Question: I'm using plupload to upload some files, my boss asked me to update some things like having a progressbar instead off some text, before I started the uploader was something like this:
'''
App.uploader = new plupload.Uploader({
// code omitted
url: "actions/Upload.aspx",
init: {
//ownerwindow
Error: function (up, err) {
// code omitted
},
PostInit: function () {
// code omitted
},
UploadProgress: function (up, file) {
var p = up.ownerwindow;
var totalpercent = ((Math.round(up.total.loaded / up.total.size * 100)))
p.getEl().mask('Uploading: <br/>Total: ' + totalpercent + '%<br/>File: ' + file.percent + '%');
},
FileUploaded: function (up, file, response) {
// code omitted
},
UploadComplete: function (up, response) {
// code omitted
},
FilesAdded: function (up, files) {
// code omitted
}
}
});
App.uploader.init();
'''
but now I want 2 progressbars to provide the feedback
1. showing file %
2. showing remaining files to upload
So I tried initializing the progressbars inside the 'UploadProgress' but that didn't work
then I tried setting it just above the 'App.uploader':
'''
var upgradeProgressBar = new Ext.ProgressBar({
id: 'pbar1'
});
'''
and setting the values in the 'UploadProgress':
'''
p.getEl().mask('<div id="upload"><div id="fileProgress"></div><div id="totalProgress"></div></div>');
upgradeProgressBar.width = 50 / totalpercent;
upgradeProgressBar.text = up.total.uploaded + ' / ' + up.files.length + ' ( ' + up.total.failed + ' failed )';
upgradeProgressBar.renderTo = 'totalProgress';
'''
but no luck there either, then I get something like this:

So as @mindparse mentioned, I could make a window and there add a panel that has the progressbars. But I am still new to the extJS thing so I have the following:
'''
win = new Ext.Window({
applyTo: 'viewport',
layout: 'fit',
width: 500,
height: 300,
closeAction: 'hide',
plain: true,
items: new Ext.Panel({
title: 'Upload Progress',
preventBodyReset: true,
width: 400,
html: '<div id="upload"><div id="fileProgress"></div><div id="totalProgress"></div></div>'
})
});
var upgradeProgressBar1 = new Ext.ProgressBar({
id: 'pbar1',
renderTo: 'fileProgress'
});
var upgradeProgressBar2 = new Ext.ProgressBar({
id: 'pbar2',
renderTo: 'totalProgress'
});
'''
this throws an 'Uncaught TypeError: Cannot read property 'dom' of null'
this is the viewport:
'''
App.Viewport = new Ext.Viewport({
layout: 'border',
id: 'viewport',
border: true,
items: [new App.regions.north.Panel(), { xtype: 'regionswestpanel', margins: '0 0 5 5' }, { xtype: 'regionscenterpanel', margins: '0 5 5 0' }],
listeners: {
afterrender: function (viewport) {
}
}
});
'''
and Would it be better to make the porgressbars public, or can I access them in my upload thingy?
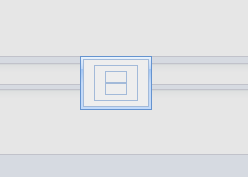
Answer: You should be using the <URL> methods to dynamically change the appearance.
Also, you should specify renderTo as a config option in your progressBar:
'''
var upgradeProgressBar = new Ext.ProgressBar({
id: 'pbar1',
renderTo: 'totalProgress'
});
'''
:
As per my suggestion in the comments, just use an Ext.Window, something like this:
'''
var win = new Ext.Window({
layout: 'auto',
title: 'Upload Progress',
width: 500,
closeAction: 'hide',
modal: true,
padding: 5,
items: [
{xtype:'progress', id: 'pbar1'},
{xtype:'progress', id: 'pbar2'}
]
});
'''